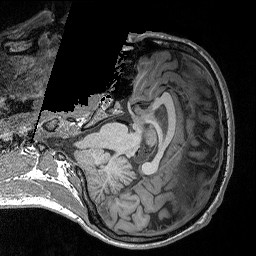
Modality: T1w
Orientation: axial
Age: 25
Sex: male